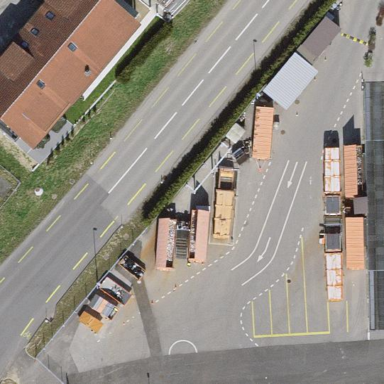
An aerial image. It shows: Recycling centre providing amenities for recycling.